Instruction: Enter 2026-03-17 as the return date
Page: home
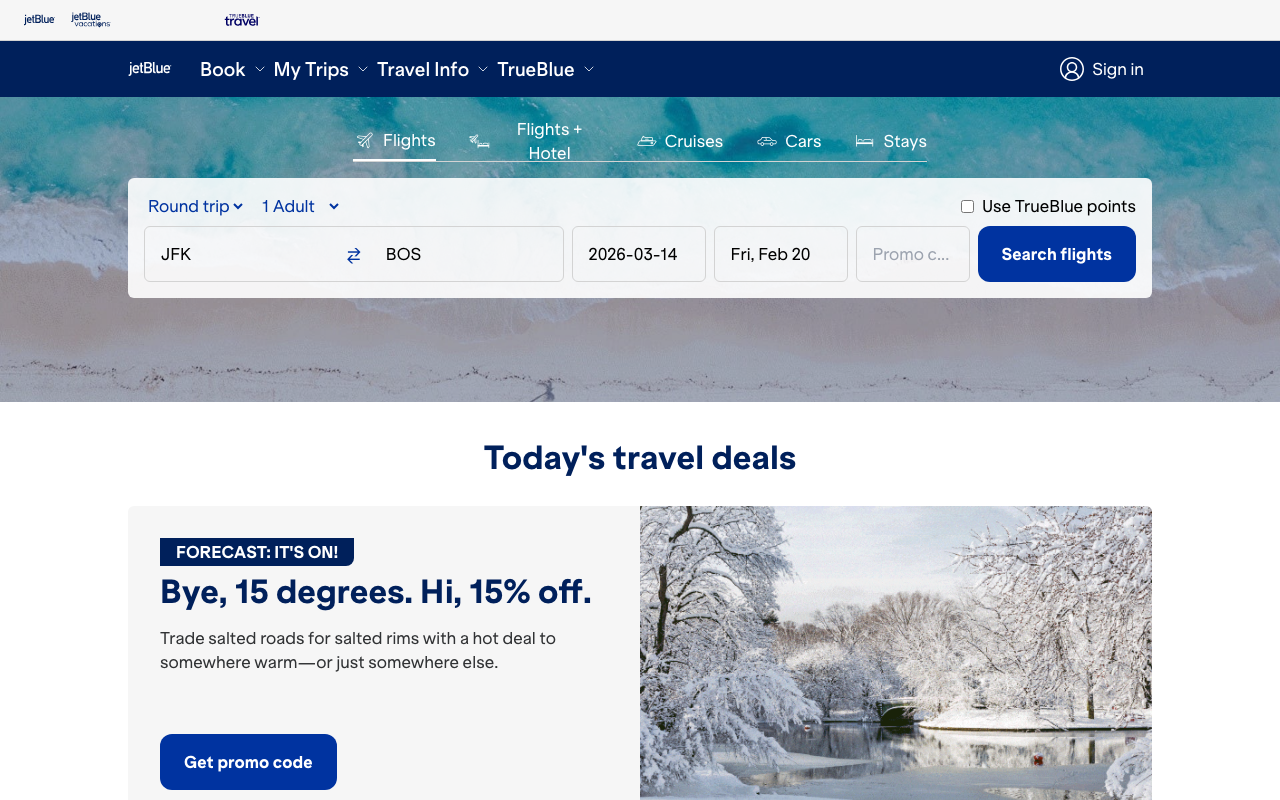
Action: type